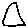
Label: triangle